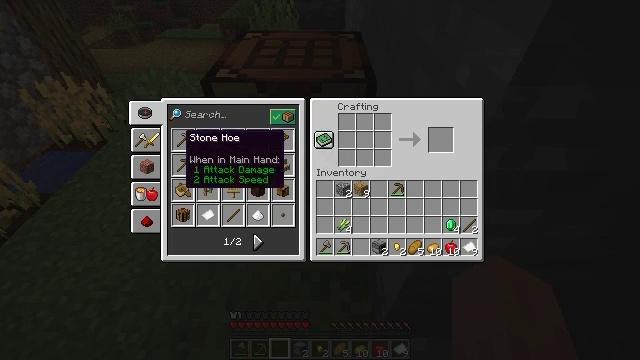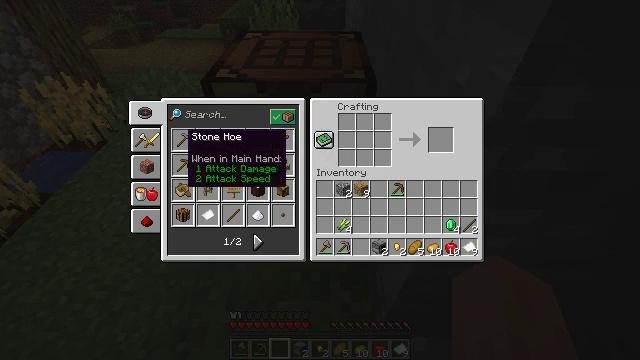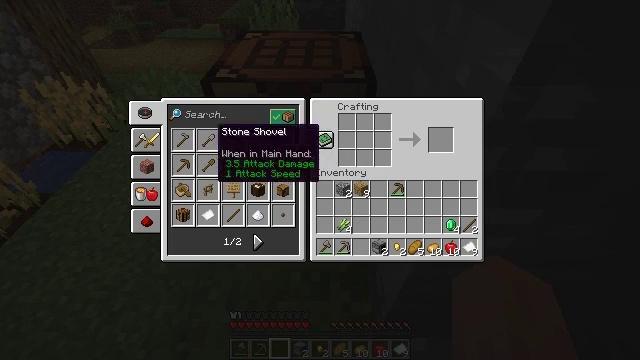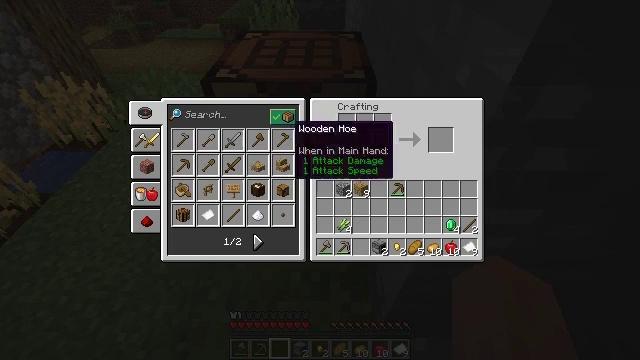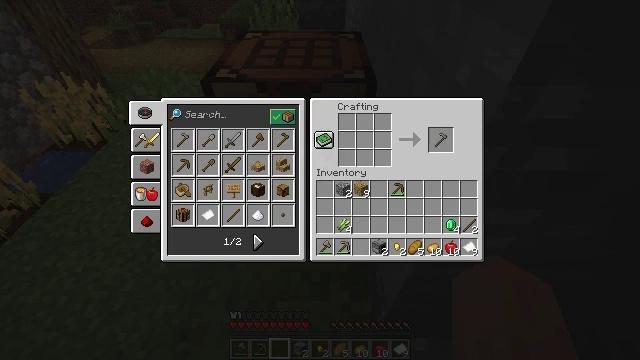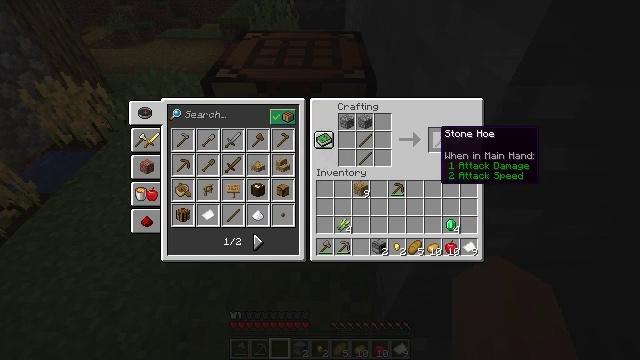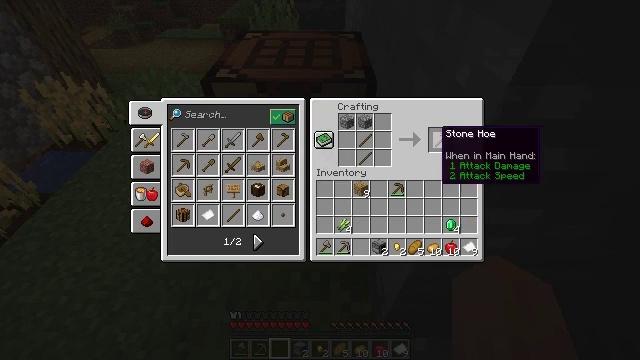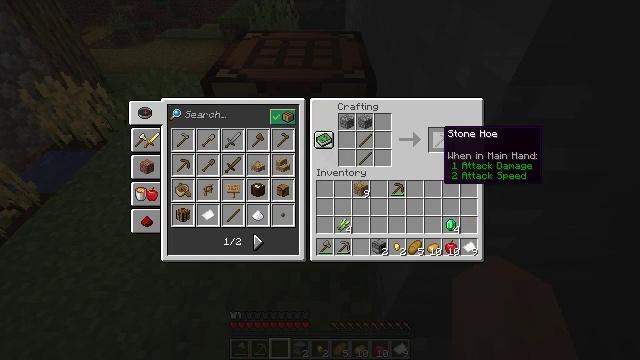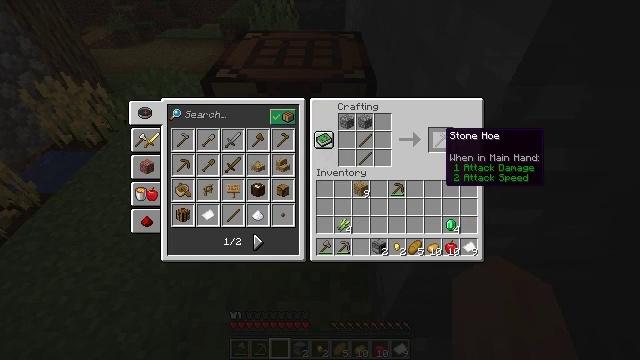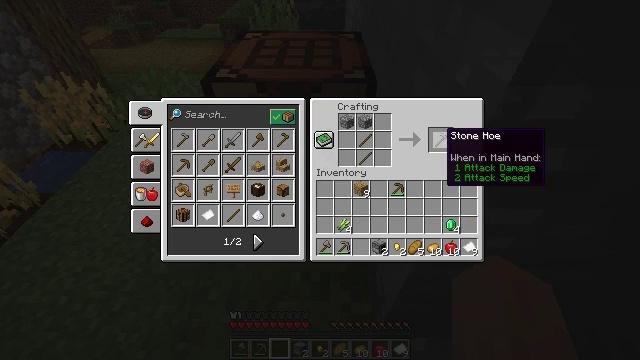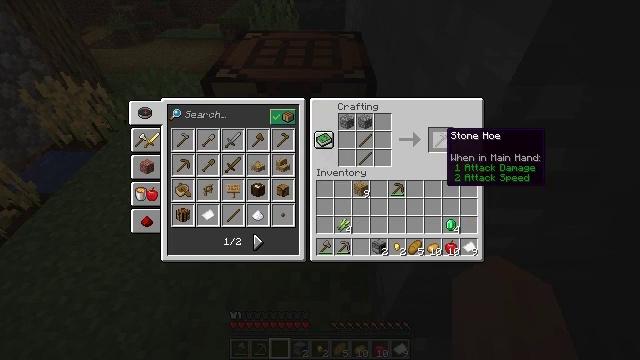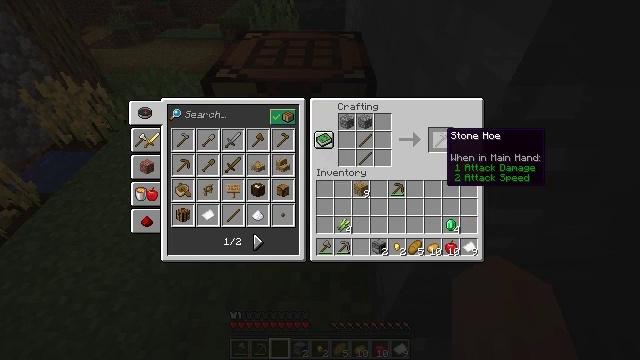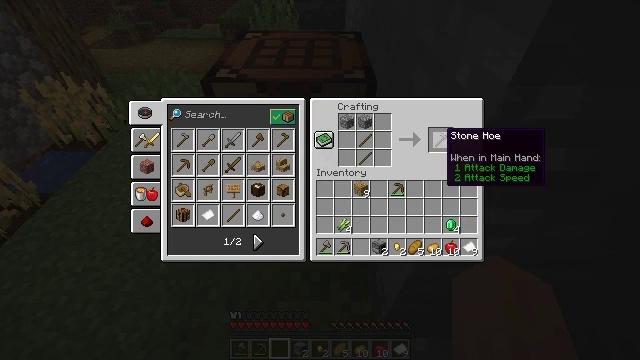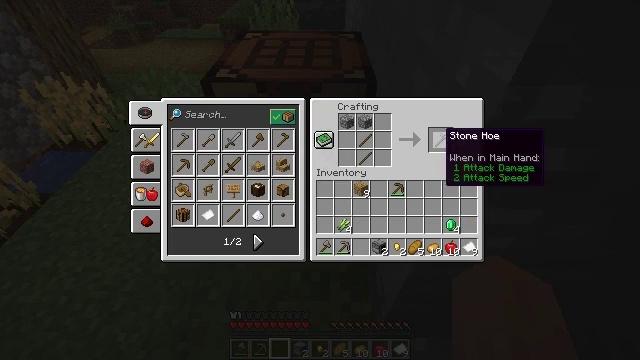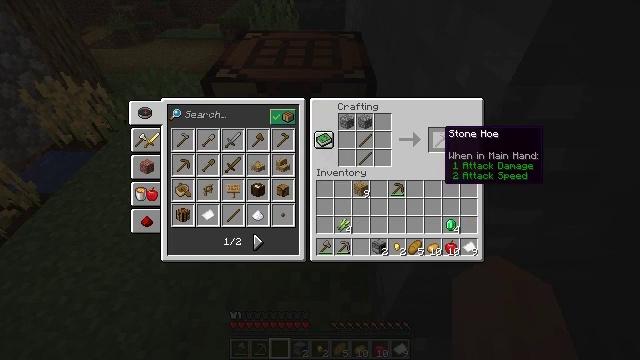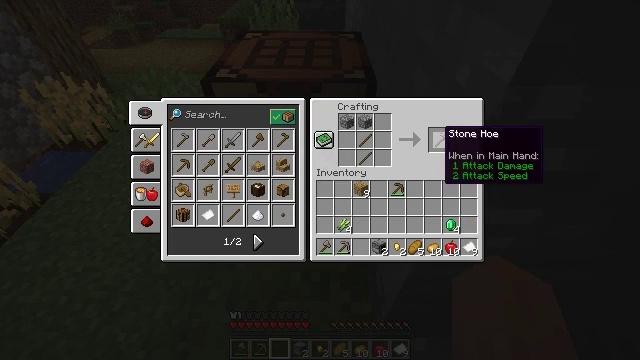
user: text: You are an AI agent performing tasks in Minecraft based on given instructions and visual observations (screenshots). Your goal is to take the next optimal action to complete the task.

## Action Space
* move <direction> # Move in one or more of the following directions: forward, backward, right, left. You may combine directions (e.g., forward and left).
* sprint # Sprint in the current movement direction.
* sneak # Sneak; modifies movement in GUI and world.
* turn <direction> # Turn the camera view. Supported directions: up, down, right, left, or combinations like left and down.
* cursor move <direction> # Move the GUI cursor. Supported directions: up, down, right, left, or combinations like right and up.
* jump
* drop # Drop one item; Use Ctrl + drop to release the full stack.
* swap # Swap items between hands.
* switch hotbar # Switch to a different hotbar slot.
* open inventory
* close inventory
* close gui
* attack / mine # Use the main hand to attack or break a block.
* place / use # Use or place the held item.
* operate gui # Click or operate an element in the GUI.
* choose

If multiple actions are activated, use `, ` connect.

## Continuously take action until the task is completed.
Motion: motion action
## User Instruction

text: Make a stone hoe in the crafting grid with cobblestone and sticks.
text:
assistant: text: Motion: no_op
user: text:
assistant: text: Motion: cursor move right
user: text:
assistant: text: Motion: cursor move right
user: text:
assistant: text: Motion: cursor move right
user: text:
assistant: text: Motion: cursor move right
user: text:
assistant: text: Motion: no_op
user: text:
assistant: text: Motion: no_op
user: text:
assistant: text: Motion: no_op
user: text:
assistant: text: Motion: no_op
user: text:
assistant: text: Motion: no_op
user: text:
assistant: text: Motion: no_op
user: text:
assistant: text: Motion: no_op
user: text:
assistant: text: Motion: no_op
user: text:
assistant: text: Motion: sneak
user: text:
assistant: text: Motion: sneak
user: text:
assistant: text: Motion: sneak, operate gui
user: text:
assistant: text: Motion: sneak, operate gui
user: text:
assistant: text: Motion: sneak, operate gui
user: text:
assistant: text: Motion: sneak
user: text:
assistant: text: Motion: sneak
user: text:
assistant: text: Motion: sneak